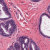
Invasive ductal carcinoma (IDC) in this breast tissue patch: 0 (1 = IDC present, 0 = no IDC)